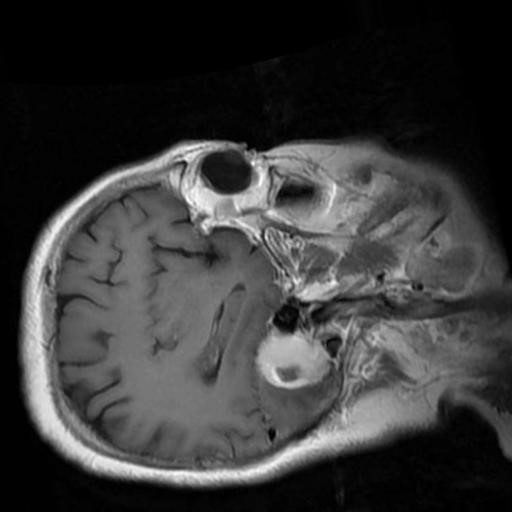
Label: brain_menin